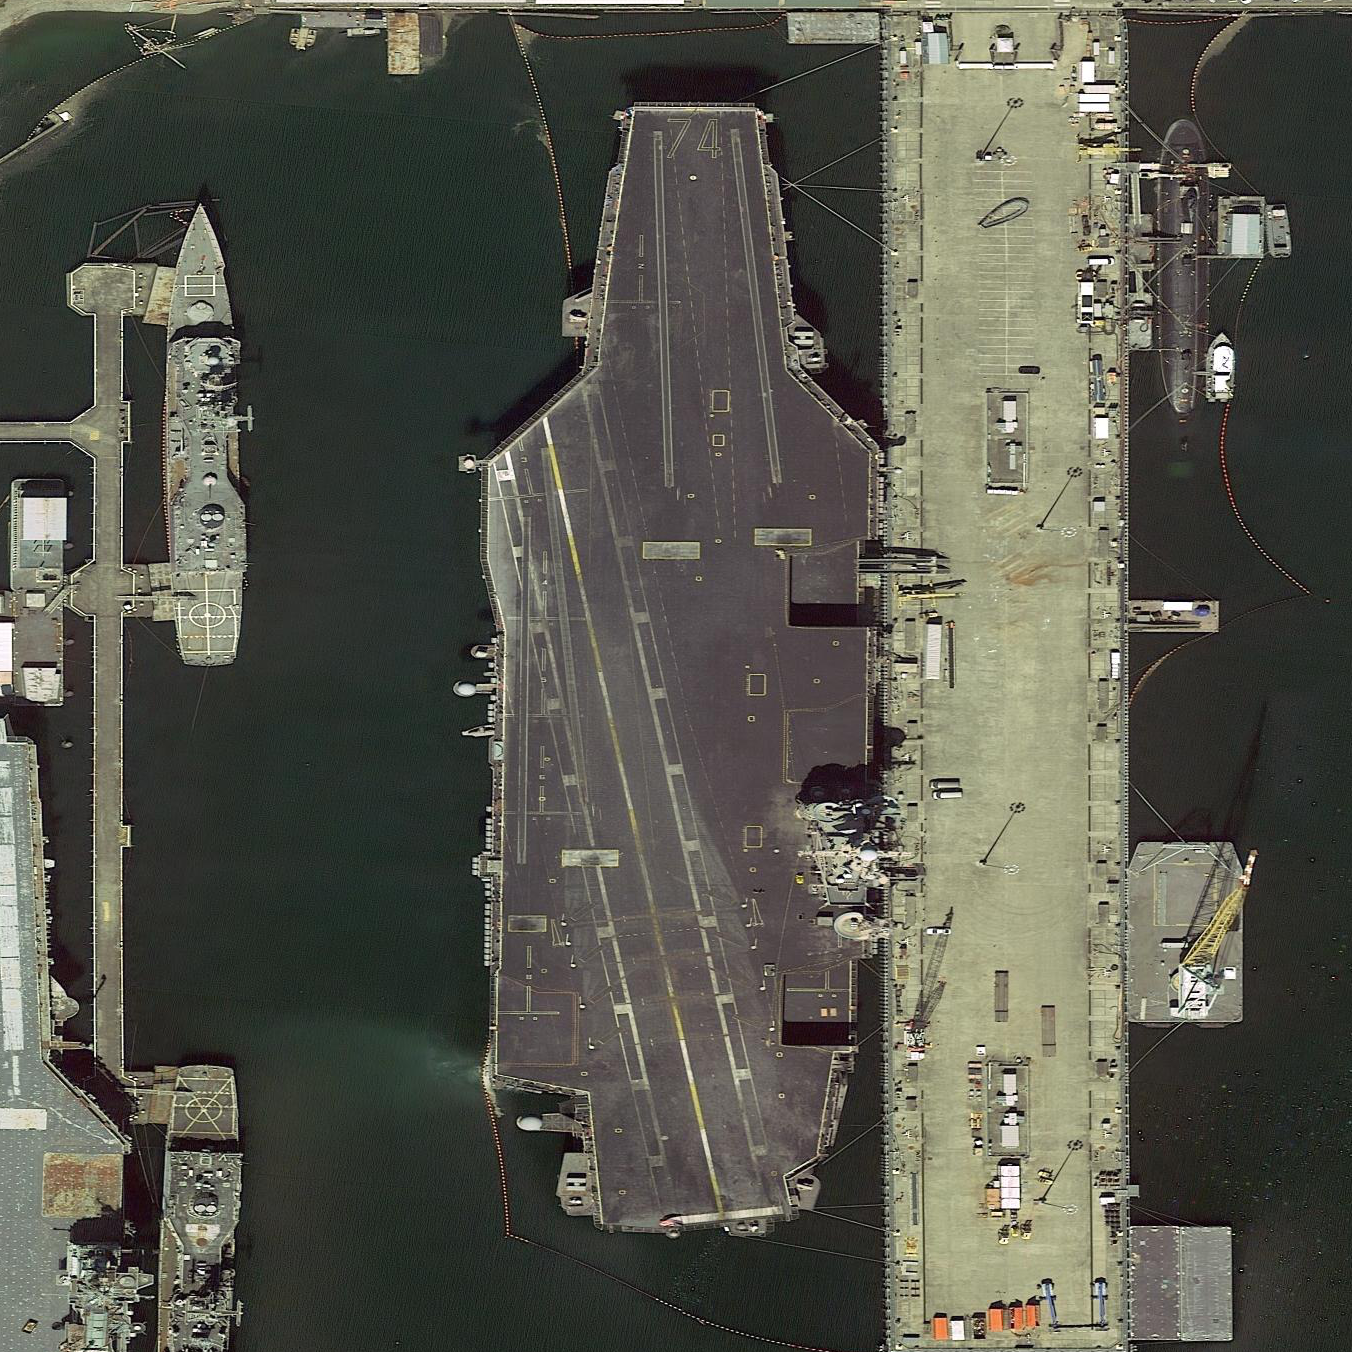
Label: aircraft_carrier